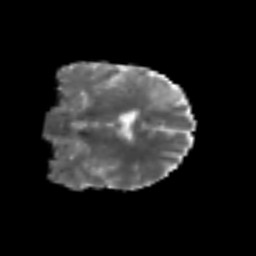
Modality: MD
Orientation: coronal
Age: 49
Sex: male
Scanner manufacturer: siemens
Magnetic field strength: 3 T
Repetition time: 6.1 s
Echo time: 0.101 s